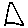
Label: triangle